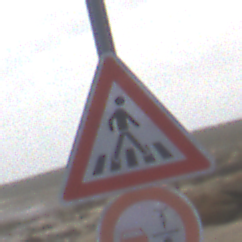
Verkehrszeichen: FussgaengerueberwegLinks
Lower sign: VerbotUeberholenEinspurigeFahrzeuge
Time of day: Midday
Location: Outdoor (Nature)
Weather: PartlyCloudy
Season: NotSpecified
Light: Natural